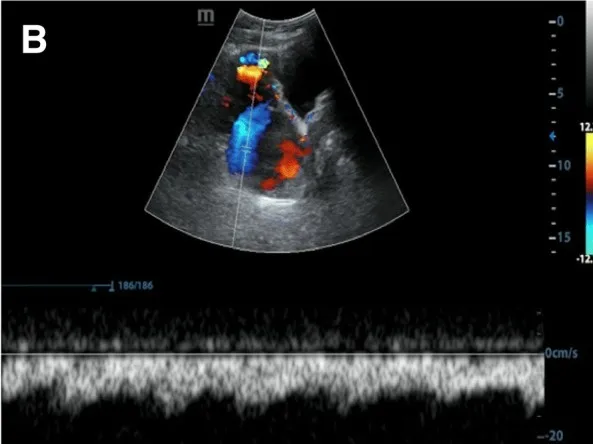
Confirmed by Color Doppler.
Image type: radiology (ultrasound)